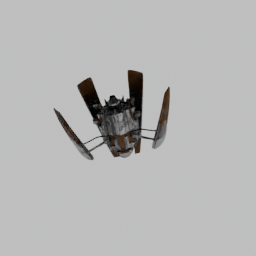
Label: mechanical